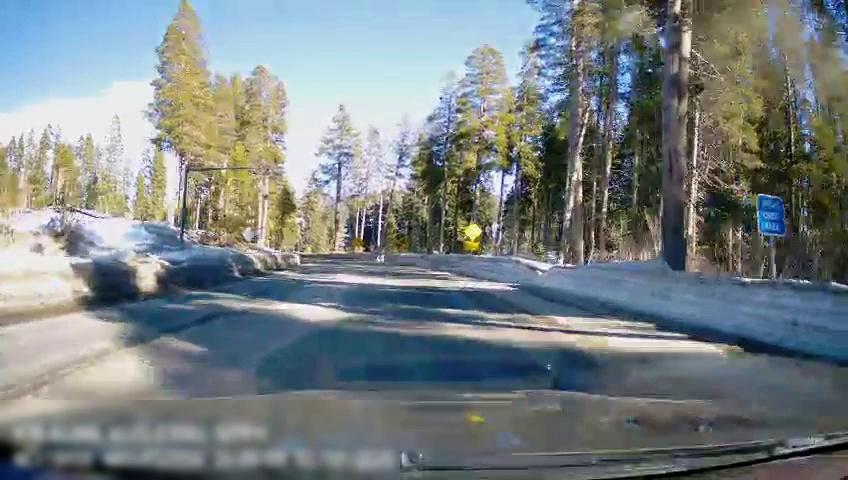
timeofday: Day
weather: Snowy
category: Drivable Space
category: Traffic | Signs
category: Traffic | Signs
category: Traffic | Signs